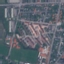
Land use / land cover class: Residential